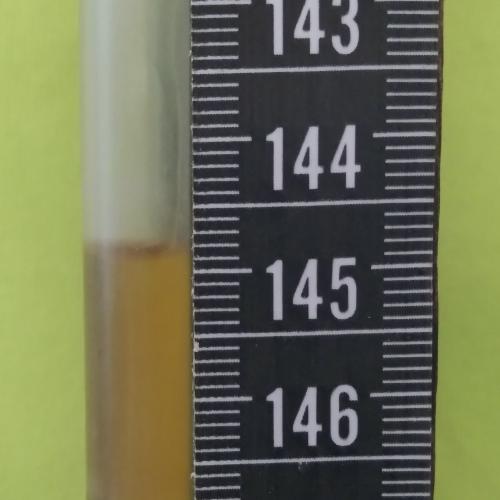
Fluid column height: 144.8 cm